Aerial crown-view tile of a tropical tree (Barro Colorado Island, Panama), acquired 20240918:
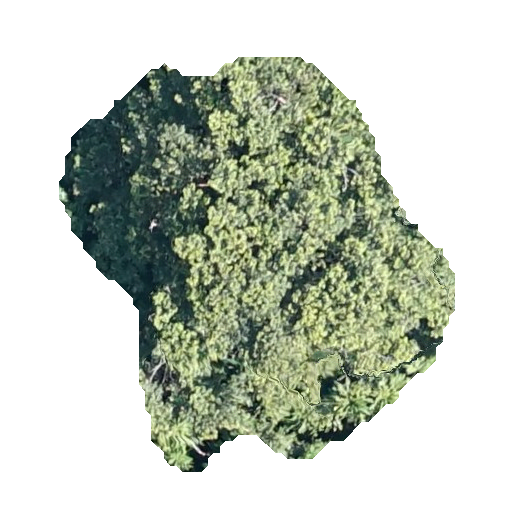
Species: Luehea seemannii
GBIF accepted scientific name: Luehea seemannii
Crown area: 171.849 m²